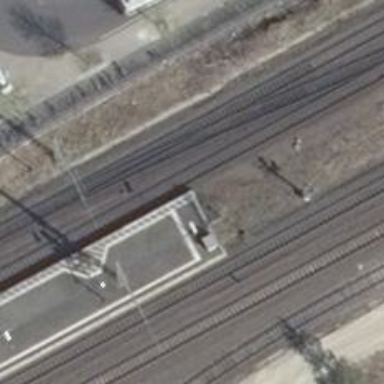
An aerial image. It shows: Platform edge at railway station.